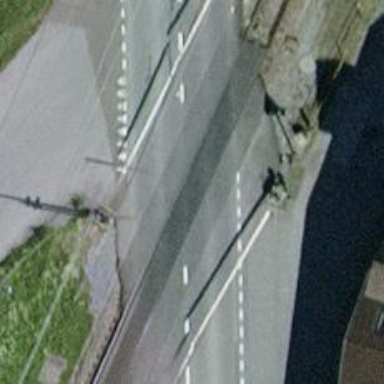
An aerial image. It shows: Level crossing with double half barrier.